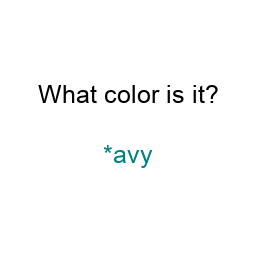
Color: teal
Color name shown: navy
Background color: white
Question text color: black